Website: apple
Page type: orders-overview
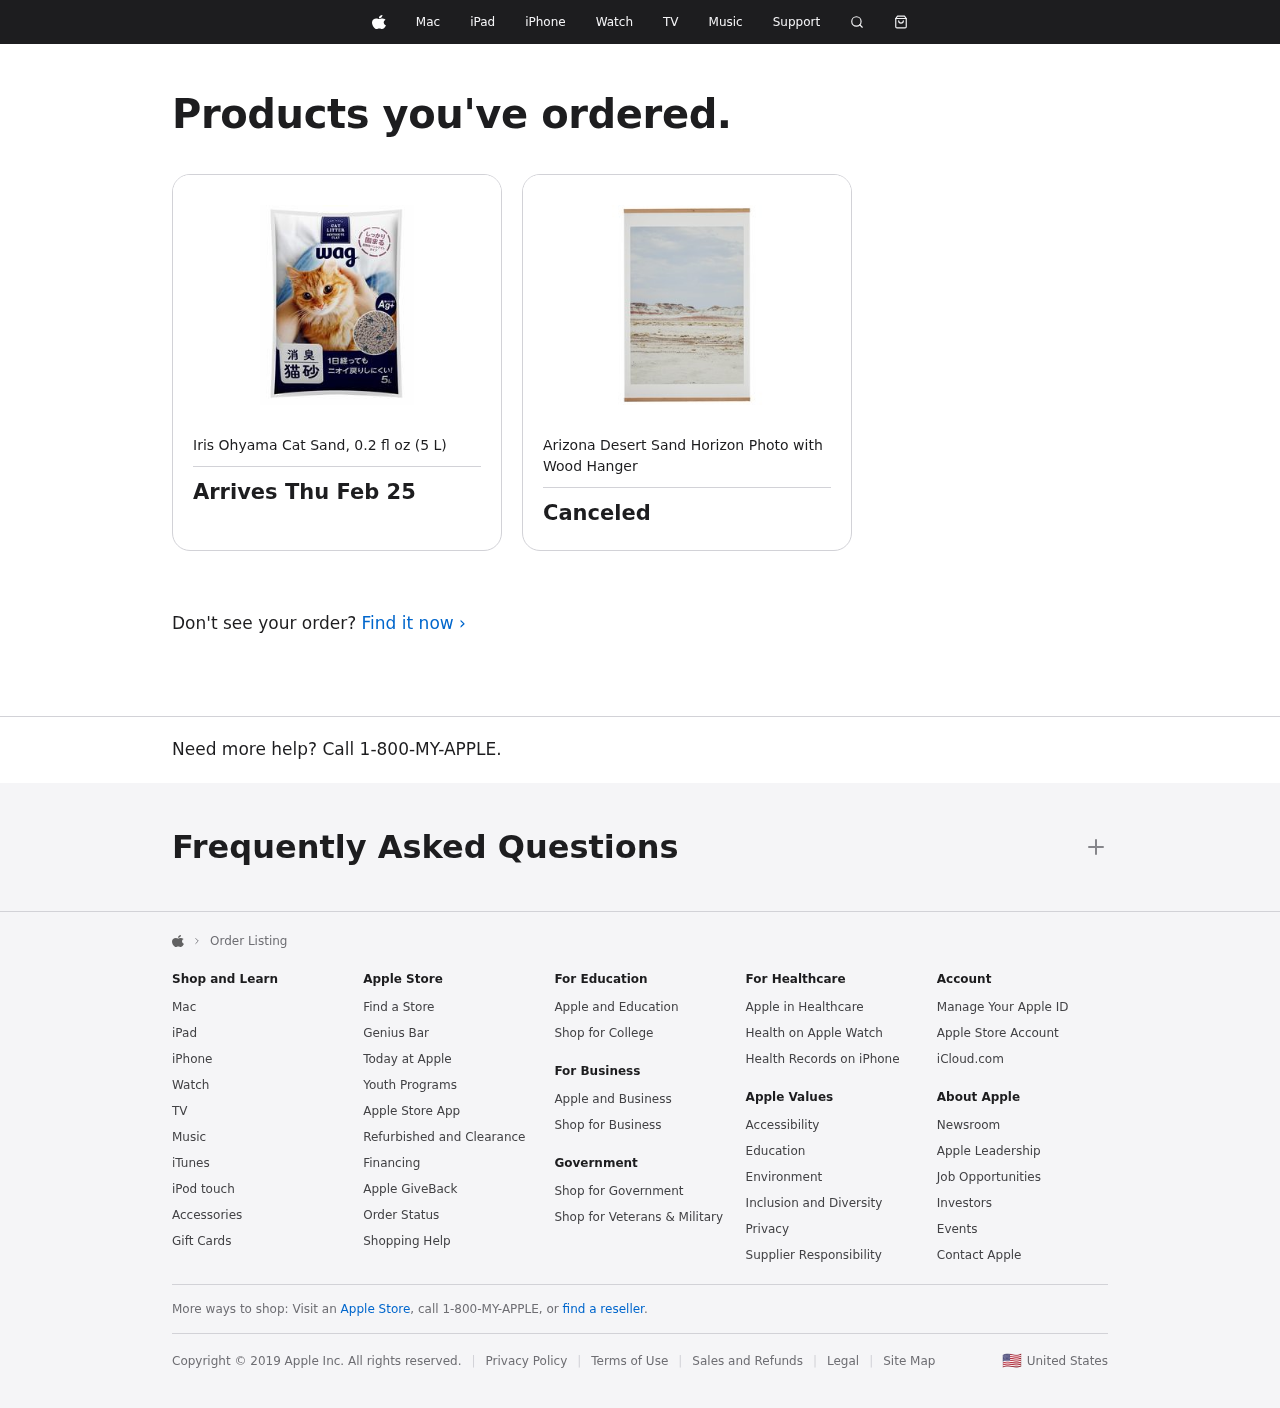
Product elements: key: PRODUCT1_NAME
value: Iris Ohyama Cat Sand, 0.2 fl oz (5 L)
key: PRODUCT2_NAME
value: Arizona Desert Sand Horizon Photo with Wood Hanger
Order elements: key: ORDER_DELIVERY_DATE
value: Arrives Thu Feb 25